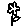
Label: flower